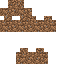
A male human skin with medium skin, wearing brown long hair dressed in a blue hoodie and brown pants, featuring a closed mouth.